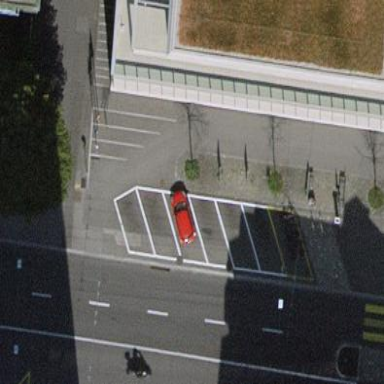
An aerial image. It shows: Parking area with surface.